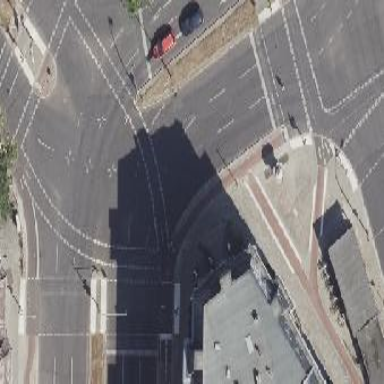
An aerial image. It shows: Junction.